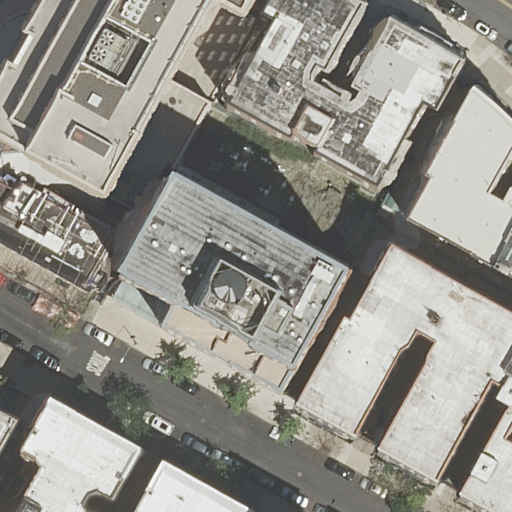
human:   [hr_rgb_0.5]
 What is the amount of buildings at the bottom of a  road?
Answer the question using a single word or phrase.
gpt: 6

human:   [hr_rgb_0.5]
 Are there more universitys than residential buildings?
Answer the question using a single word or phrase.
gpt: no

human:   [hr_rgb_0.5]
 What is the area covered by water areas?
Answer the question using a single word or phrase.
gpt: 0m2

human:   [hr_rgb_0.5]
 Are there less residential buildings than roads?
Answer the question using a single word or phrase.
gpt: no

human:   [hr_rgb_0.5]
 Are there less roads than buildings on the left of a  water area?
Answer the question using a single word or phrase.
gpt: no

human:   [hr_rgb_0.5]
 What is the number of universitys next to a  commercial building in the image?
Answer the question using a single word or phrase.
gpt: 0

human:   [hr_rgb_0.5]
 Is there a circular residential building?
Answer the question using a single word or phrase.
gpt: no

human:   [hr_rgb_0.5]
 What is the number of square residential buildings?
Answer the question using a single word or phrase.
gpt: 0

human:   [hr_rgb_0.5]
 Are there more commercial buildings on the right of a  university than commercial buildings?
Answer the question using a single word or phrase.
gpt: no

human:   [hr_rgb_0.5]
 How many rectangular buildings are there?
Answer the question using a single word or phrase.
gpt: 3

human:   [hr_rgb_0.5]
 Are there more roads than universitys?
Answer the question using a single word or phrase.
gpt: no

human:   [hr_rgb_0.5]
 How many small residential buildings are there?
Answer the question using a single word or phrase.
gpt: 2

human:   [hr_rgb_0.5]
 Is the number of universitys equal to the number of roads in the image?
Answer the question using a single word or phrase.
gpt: yes

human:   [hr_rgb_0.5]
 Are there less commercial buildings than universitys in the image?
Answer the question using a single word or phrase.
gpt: yes

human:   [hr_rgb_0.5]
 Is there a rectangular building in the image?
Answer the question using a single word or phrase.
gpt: yes

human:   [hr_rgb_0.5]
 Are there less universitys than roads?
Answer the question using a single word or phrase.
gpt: no

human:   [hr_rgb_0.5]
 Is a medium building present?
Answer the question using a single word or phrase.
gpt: yes

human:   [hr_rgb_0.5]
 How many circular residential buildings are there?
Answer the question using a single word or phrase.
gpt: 0

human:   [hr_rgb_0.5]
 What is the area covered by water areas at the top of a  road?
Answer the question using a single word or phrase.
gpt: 0m2

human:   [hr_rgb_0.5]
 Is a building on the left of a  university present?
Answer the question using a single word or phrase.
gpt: no

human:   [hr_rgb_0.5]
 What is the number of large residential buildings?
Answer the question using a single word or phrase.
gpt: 2

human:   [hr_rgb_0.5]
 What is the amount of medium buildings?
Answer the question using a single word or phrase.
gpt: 2

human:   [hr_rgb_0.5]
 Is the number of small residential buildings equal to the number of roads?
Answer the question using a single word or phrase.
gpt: yes

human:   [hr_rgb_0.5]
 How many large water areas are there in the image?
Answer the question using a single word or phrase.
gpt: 0

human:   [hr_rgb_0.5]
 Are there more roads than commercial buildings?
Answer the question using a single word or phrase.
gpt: yes

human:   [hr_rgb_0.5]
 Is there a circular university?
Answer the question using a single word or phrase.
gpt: no

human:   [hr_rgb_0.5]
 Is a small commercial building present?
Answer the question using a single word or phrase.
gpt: no

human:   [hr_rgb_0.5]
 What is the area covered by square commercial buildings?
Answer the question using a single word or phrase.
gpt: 0m2

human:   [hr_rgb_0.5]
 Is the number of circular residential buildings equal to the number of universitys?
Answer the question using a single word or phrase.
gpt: no

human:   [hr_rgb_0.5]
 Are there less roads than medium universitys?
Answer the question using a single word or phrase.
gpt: no

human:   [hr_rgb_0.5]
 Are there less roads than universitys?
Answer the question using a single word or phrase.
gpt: no

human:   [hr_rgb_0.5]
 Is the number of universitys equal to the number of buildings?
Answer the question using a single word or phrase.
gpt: no

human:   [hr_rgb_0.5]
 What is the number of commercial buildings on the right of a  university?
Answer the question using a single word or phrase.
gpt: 0

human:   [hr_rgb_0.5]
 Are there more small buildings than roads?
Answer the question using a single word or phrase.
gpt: yes

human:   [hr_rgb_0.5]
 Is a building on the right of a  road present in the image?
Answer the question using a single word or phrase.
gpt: yes

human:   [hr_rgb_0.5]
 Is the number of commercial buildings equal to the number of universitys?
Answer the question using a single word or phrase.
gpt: no